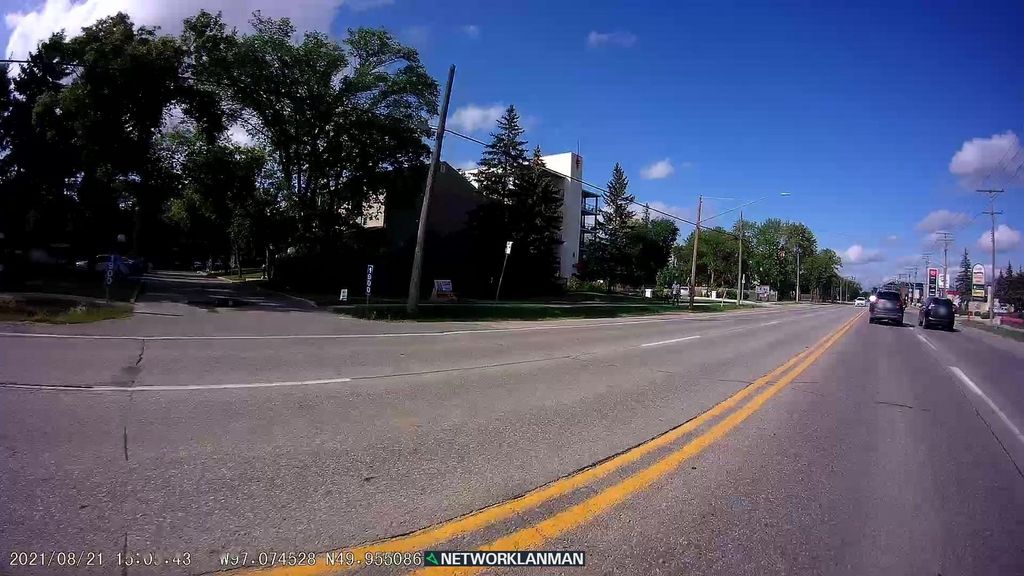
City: winnipeg